Question:
i want to retrive checkbox value on submit event.i am using mongodb database.console i am getting value like this Tyres,Spares,Accessories.i have made view page based on output.if when i click check box i got error in console
TypeError: Cannot assign to read only property 'selected' of 'tyres'.how could i solve this please some one help me out
'''
'use strict';
/**
* @ngdoc object
* @name test1.Controllers.Test1Controller
* @description Test1Controller
* @requires ng.$scope
*/
angular
.module('test1')
.controller('Test1Controller', [
'$scope', '$http', '$location', '$window',
function($scope, $http, $location, $window) {
$http.get('***').success(function(data, status, response) {
$scope.items = (JSON.stringify(data[0].D_Services).replace(/"/g, "")).split(',');
console.log($scope.items);
});
$scope.check = function(items) {
console.log(items);
};
}
]);
'''
'''
<div ng-controller="Test1Controller" data-ng-init="loadservice()">
<div ng-repeat="item in items">
<input type="checkbox" ng-model="item.selected" ng-true-value="'Y'" ng-false-value="'N'" /> {{item}}
</div>
<input type="button" name="submit" value="submit" ng-click="check(items)" />
</div>
'''
'''
how can i grab all selected check box values on submit action only
'''
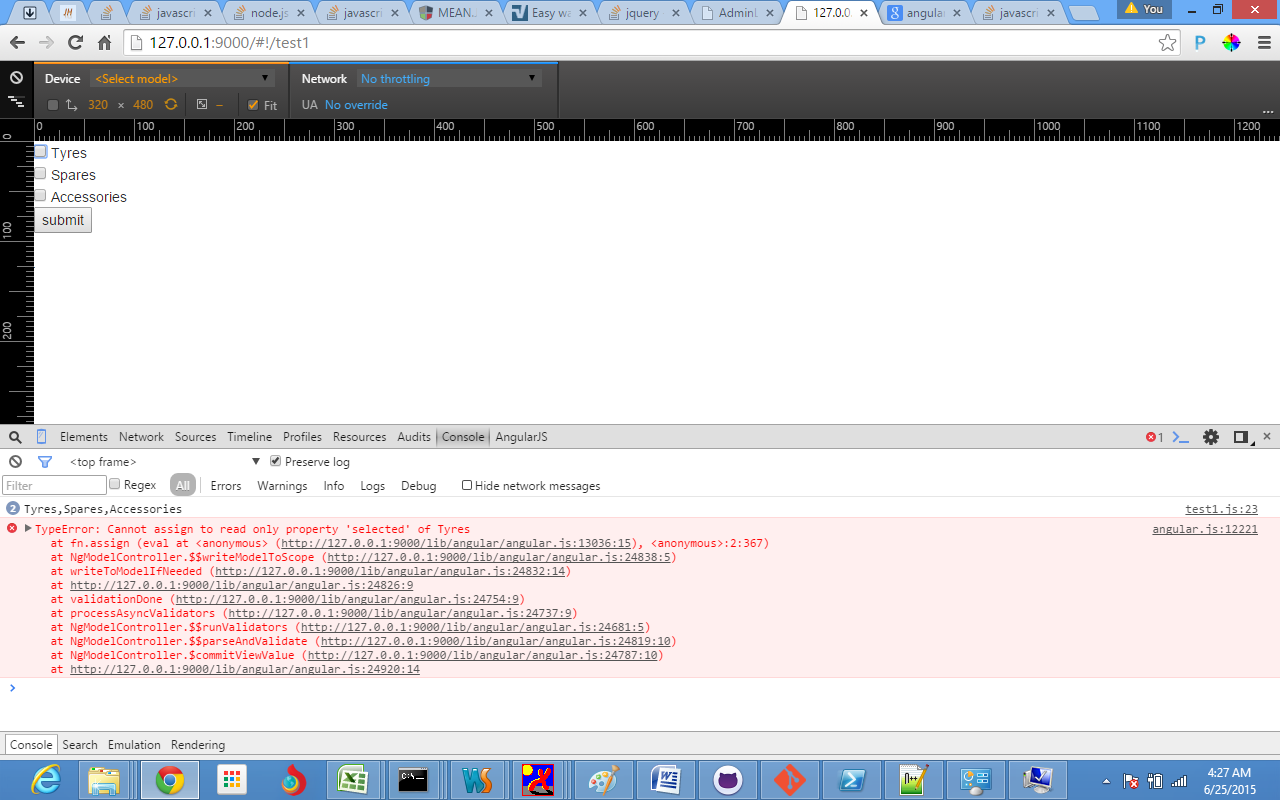
Answer: Result of this code: 'items.split(',')' is an array that does not exists in scope, so it cannot be a writable model for ng-repeat directive. You should create an array in your scope like this:
'''
$scope.items = (JSON.stringify(data[0].D_Services).replace(/"/g, "")).split(',');
'''
and use this model in markup
'''
<div ng-repeat="item in items">
...
</div>
'''
If you need result as a string, you should join it before returning:
'''
$scope.check = function(items) {
console.log(items.join(','));
};
'''